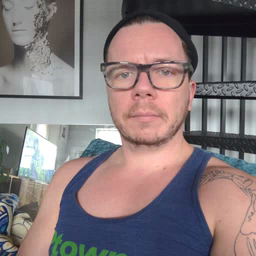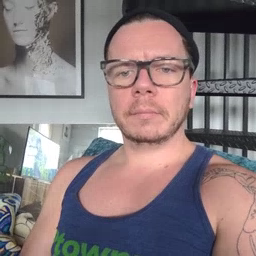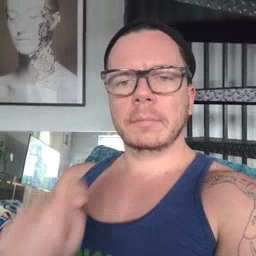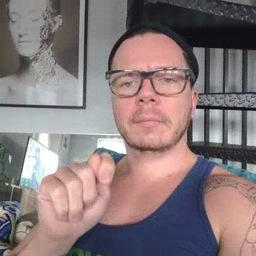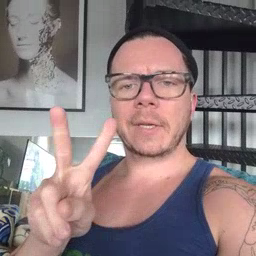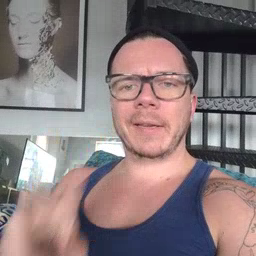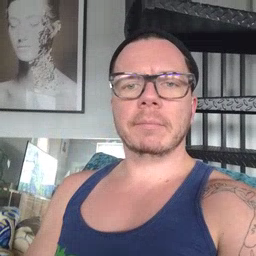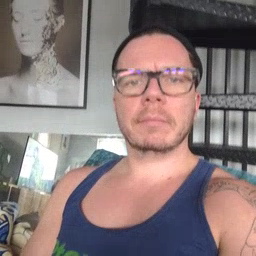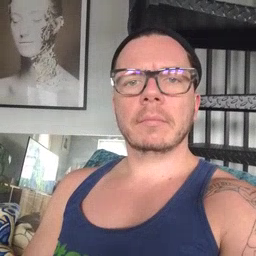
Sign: TV